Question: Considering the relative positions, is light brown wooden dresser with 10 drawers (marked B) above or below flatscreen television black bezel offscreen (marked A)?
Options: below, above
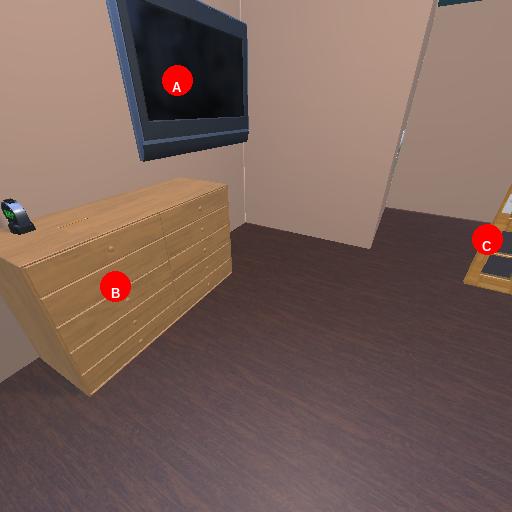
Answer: below